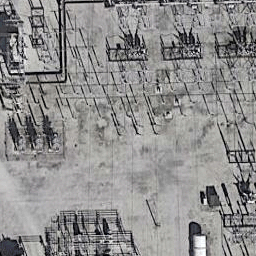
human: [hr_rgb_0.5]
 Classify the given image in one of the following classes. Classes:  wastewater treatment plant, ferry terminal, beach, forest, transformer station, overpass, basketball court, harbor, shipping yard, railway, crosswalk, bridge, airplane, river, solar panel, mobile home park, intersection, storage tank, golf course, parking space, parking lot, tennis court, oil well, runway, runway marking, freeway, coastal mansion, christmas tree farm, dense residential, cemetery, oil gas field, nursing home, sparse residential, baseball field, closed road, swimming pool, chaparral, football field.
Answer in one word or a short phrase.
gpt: transformer station